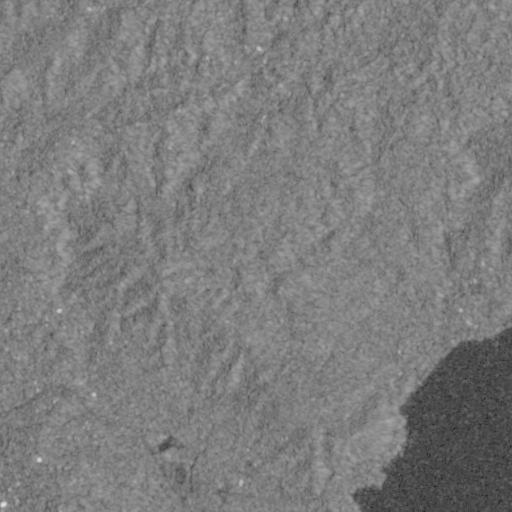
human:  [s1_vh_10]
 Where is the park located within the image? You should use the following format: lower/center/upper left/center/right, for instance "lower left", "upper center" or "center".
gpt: The park is located in the lower left of the image.
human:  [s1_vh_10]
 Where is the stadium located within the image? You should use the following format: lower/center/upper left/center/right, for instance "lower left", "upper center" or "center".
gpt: The stadium is located in the lower center of the image.
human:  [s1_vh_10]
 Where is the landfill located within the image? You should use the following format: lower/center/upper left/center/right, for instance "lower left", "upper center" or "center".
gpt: There is no landfill in the image.

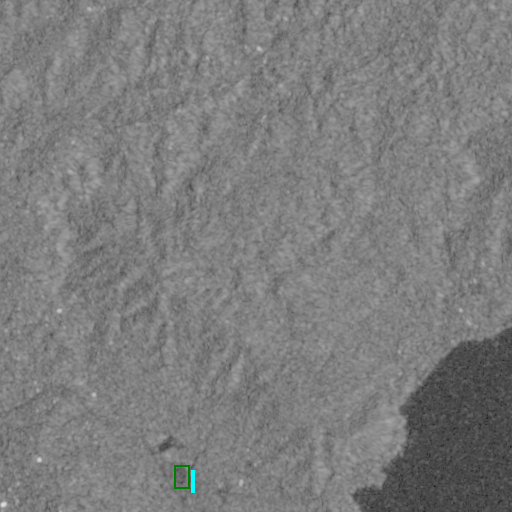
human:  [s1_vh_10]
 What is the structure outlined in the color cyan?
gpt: The structure outlined in cyan is a parking lot.
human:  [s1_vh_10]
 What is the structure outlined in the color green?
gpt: The structure outlined in green is a stadium.
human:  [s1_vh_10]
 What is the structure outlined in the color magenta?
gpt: There is no magenta outline.